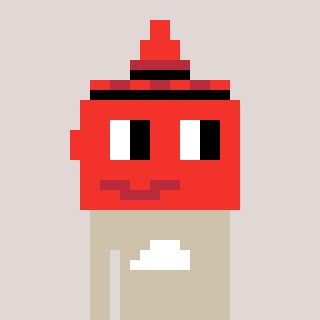
a pixel art character with square red glasses, a ketchup-shaped head and a bege-colored body on a warm background